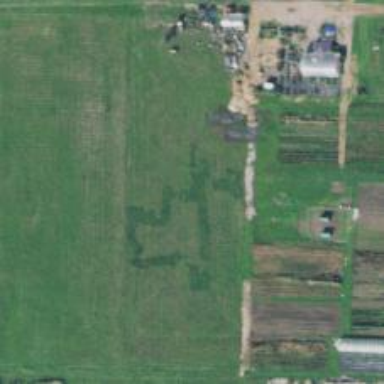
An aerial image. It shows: Historic maze.